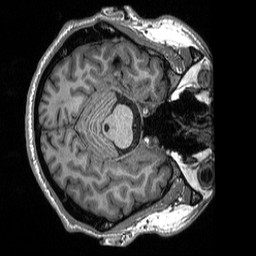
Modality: T1w
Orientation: axial
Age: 26
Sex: male
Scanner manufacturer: siemens
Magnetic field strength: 3 T
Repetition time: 2.3 s
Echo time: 0.00298 s